Question: How to create dependency graph (parse tree) for random sentences. Is there any predined grammer to parse english sentences using nltk.
Example:
I want to make a parse tree for the sentence
"A large company needs a sustainable business model."
which should look like this.

Please suggest me how this can be done.
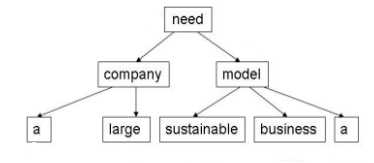
Answer: This question is a near-duplicate of <URL>. But I'll elaborate just a little on the answer given there.
I don't have personal experience with dependency parsing under NLTK, but according to the accepted answer, the integration with <URL>
If for some reason MaltParser doesn't suit your needs, you might also take a look at <URL> of them will work for you.
Note that the Stanford Parser includes routines to convert from constituency trees and between several of the standard dependency representations, so if you need a specific format, you might look at the format-conversion arguments to the 'edu.stanford.nlp.trees.EnglishGrammaticalStructure' class.
e.g., to convert from constituency trees to basic dependencies:
'java -cp stanford-parser.jar edu.stanford.nlp.trees.EnglishGrammaticalStructure -treeFile <input trees> -basic'